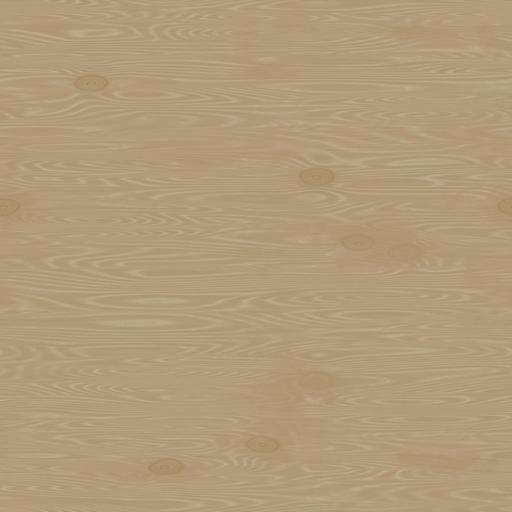
Tags: brown clean dark fine light processed smooth wood wooden yellow